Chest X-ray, PA view. Patient: 55 years old, sex F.
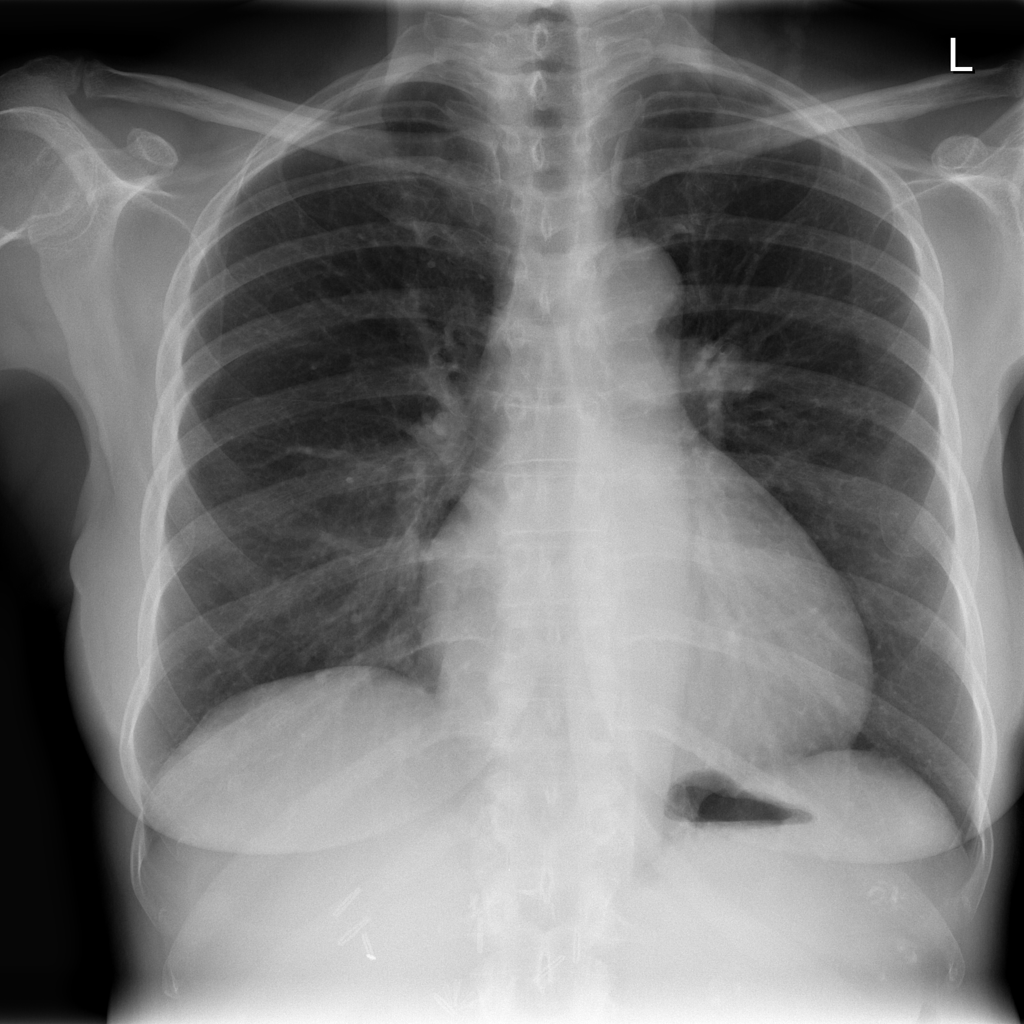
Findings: No Finding